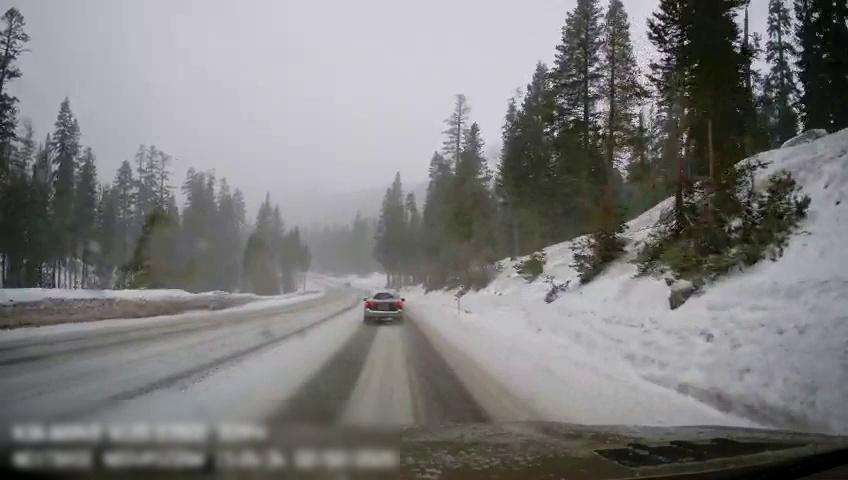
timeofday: Day
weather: Snowy
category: Drivable Space
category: Vehicles | SUV